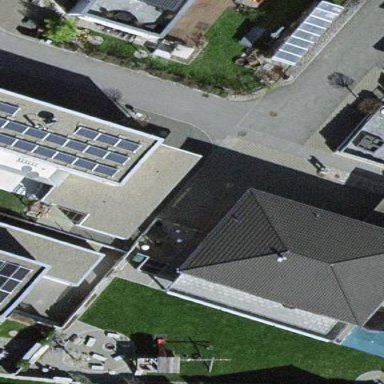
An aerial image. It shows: Garage.